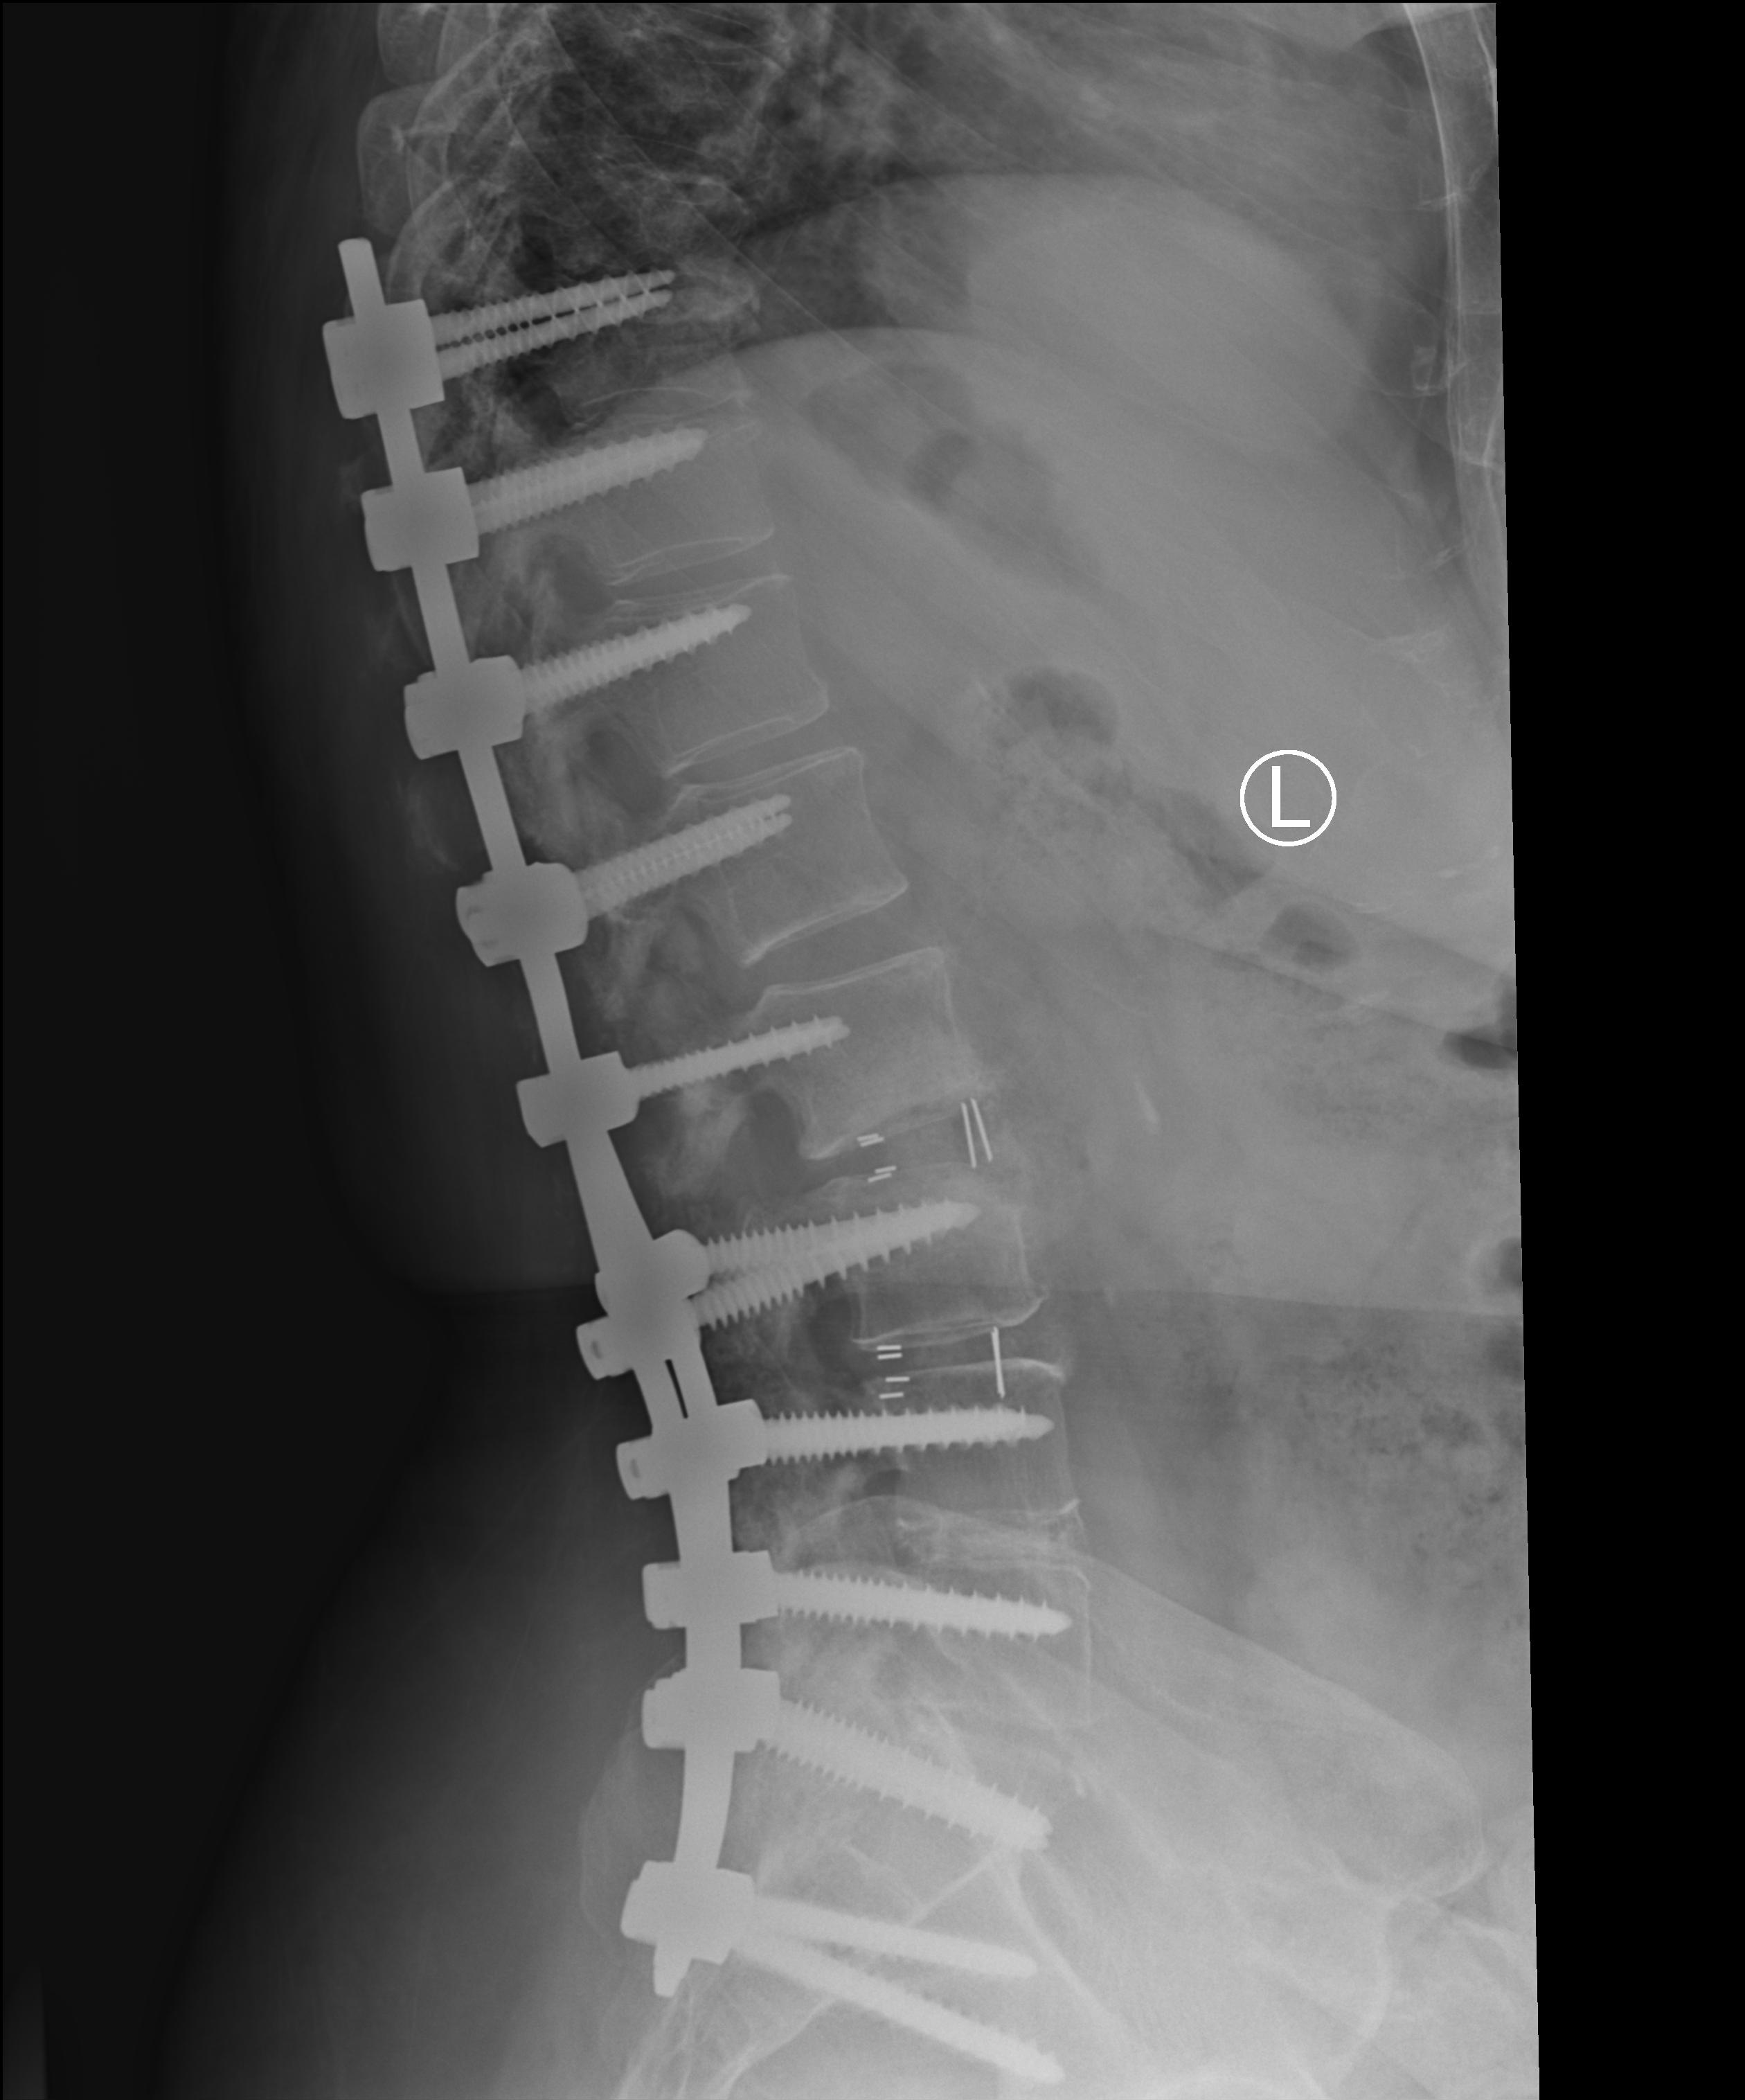
View: LATERAL
Implant manufacturer: medtronic solera